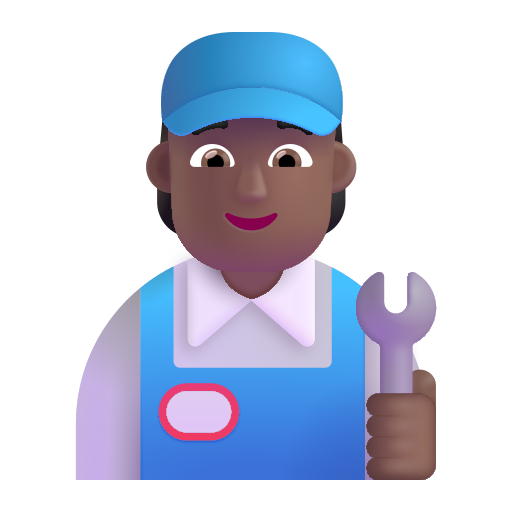
mechanic color  dark